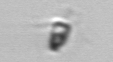
Label: Pyramimonas